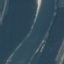
Land use / land cover class: River